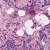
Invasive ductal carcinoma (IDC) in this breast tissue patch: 1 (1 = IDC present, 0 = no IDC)